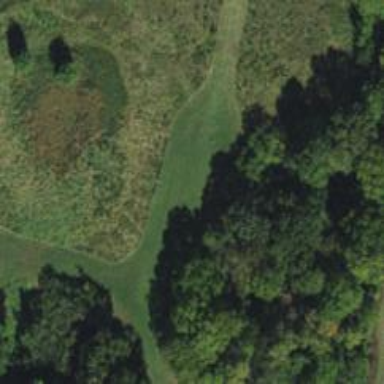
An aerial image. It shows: Disc golf basket.